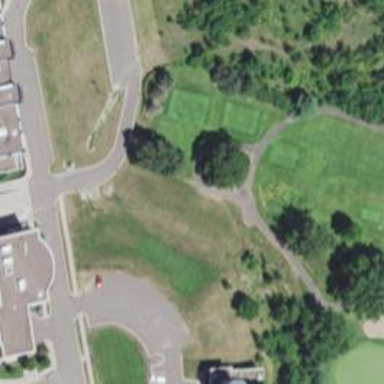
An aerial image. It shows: Path for both roads and golfers.